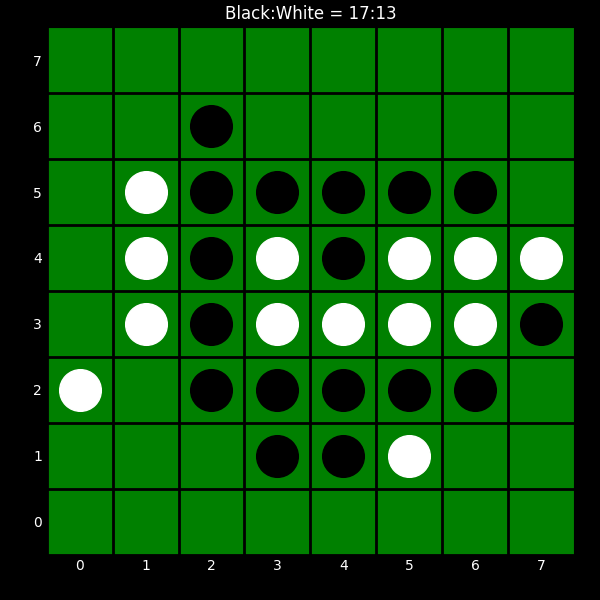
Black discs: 17
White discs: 13